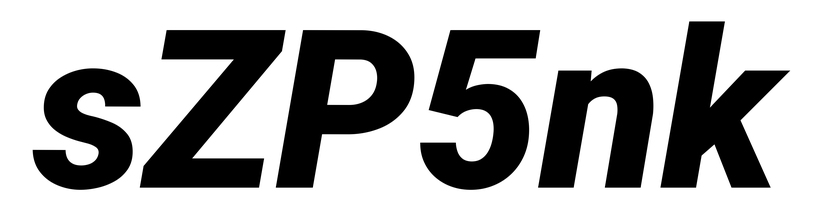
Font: Roboto-Italic_Black_Italic